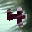
Label: 4